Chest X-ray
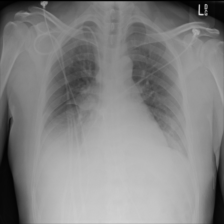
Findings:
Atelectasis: positive
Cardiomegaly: negative
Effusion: positive
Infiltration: positive
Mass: negative
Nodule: negative
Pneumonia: negative
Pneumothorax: negative
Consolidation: negative
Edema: negative
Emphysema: negative
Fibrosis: negative
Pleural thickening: negative
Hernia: negative